Question: In , after creation of project, there is no little dot beside and icon with hide document outline. However, once I clicked the icon with no dot, the dot will appear and stick there. I have tried to save the '.nib' file and it is still there, so that is not the saving state of object(s).
What does that dot means? For what the dot is, please refer to the image below.
Thank you.

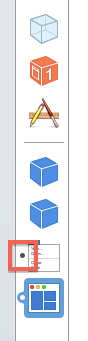
Answer: The dot indicates which objects are rendered in the main editor area (canvas) of IB. Selecting any visual object that isn't currently on the canvas adds it to the canvas so you can see it. That adds the dot. You can click the 'x' close button on any given object to remove it from the canvas. That removes the dot.